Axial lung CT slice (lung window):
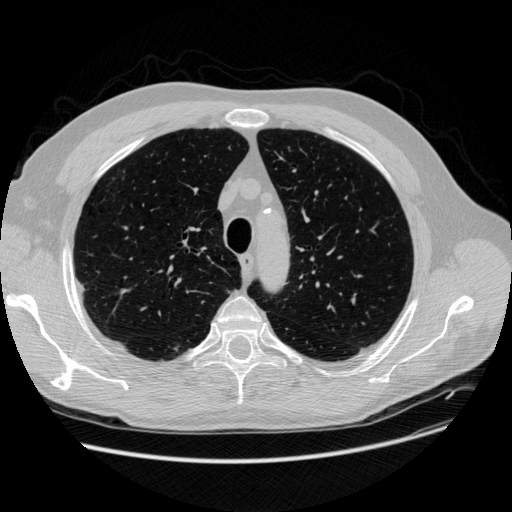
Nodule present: no